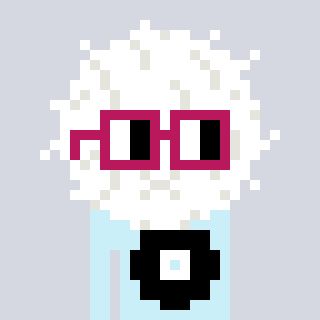
a pixel art character with square dark red glasses, a cottonball-shaped head and a cold-colored body on a cool background